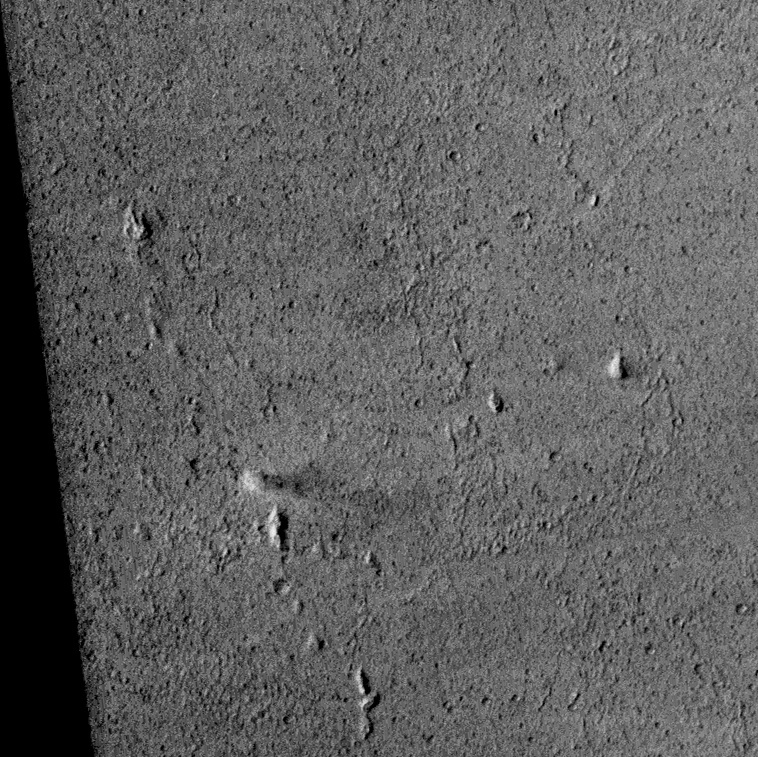
Label: dustdevil